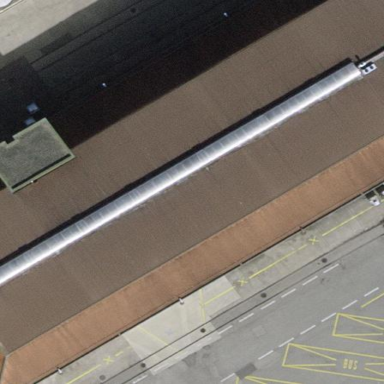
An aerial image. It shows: Industrial building.